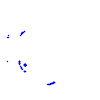
Particle: proton